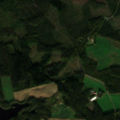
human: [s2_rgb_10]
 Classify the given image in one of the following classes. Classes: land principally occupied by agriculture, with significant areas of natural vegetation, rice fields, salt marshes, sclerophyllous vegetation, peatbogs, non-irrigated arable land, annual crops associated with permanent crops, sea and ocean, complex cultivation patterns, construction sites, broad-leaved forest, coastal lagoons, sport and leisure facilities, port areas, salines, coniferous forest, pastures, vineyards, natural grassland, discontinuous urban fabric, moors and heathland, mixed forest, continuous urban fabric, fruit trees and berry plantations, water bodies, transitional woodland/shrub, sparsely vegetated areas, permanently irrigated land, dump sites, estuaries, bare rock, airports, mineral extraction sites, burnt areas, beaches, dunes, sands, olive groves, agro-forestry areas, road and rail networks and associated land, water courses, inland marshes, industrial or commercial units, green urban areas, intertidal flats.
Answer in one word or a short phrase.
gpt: land principally occupied by agriculture, with significant areas of natural vegetation, coniferous forest, mixed forest